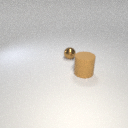
large brown rubber cylinder in front of small brown metal sphere